Question: So, anybody know how to display an image with rounded corners with Glide?
I am loading an image with Glide, but I don't know how to pass rounded params to this library.
I need display image like following example:

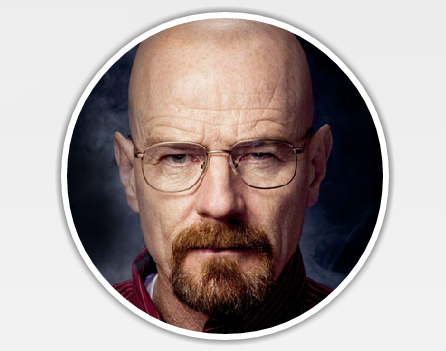
Answer: '''
Glide.with(context)
.load(url)
.circleCrop()
.into(imageView);
'''
You can use 'RoundedBitmapDrawable' for circular images with Glide. No custom ImageView is required.
'''
Glide.with(context).load(url).asBitmap().centerCrop().into(new BitmapImageViewTarget(imageView) {
@Override
protected void setResource(Bitmap resource) {
RoundedBitmapDrawable circularBitmapDrawable =
RoundedBitmapDrawableFactory.create(context.getResources(), resource);
circularBitmapDrawable.setCircular(true);
imageView.setImageDrawable(circularBitmapDrawable);
}
});
'''